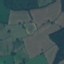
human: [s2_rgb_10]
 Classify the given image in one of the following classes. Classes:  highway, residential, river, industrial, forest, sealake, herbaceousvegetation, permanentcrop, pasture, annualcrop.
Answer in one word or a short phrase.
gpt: Pasture